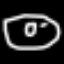
Label: donut